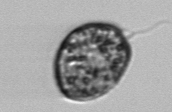
Label: Prorocentrum